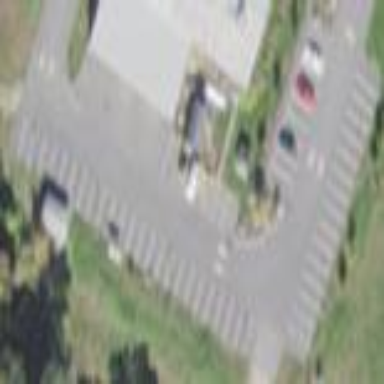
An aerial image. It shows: Parking area with surface.